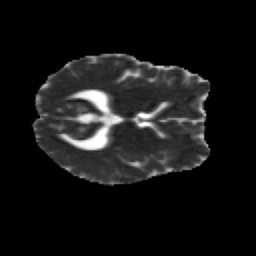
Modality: MD
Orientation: axial
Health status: healthy
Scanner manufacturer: siemens
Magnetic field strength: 3 T
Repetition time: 12 s
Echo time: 0.092 s